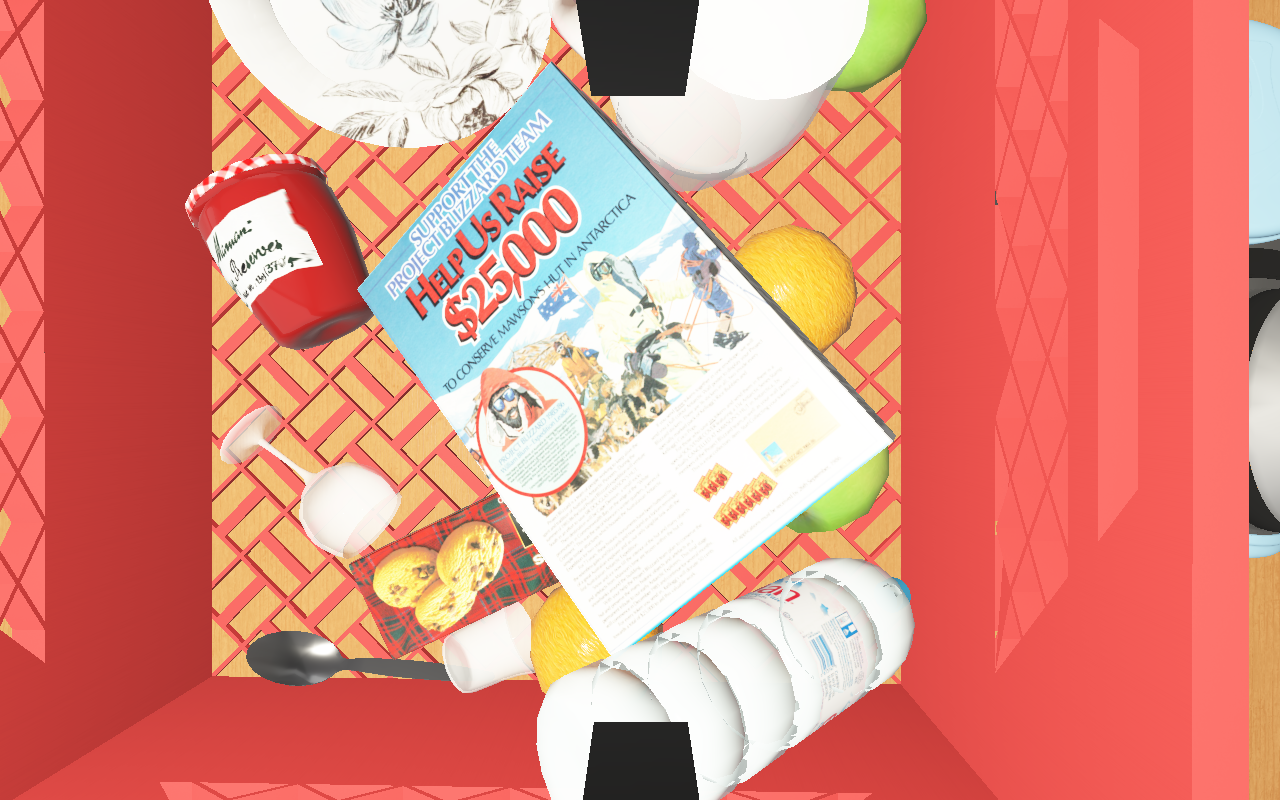
Objects in the scene:
carafe
water bottle
apple
orange
plate
glass
wineglass
jam jar
cereal box
biscuit box